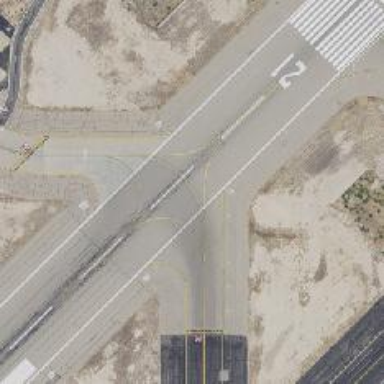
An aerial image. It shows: View of taxiway at the airport.